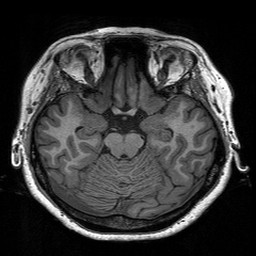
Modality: T1w
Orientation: coronal
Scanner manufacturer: siemens
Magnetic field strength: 3 T